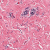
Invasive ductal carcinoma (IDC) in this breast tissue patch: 0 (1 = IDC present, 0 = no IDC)